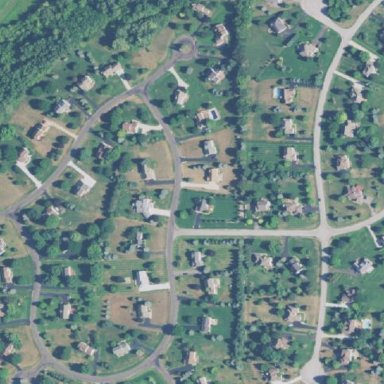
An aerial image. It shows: Single-family residential area.